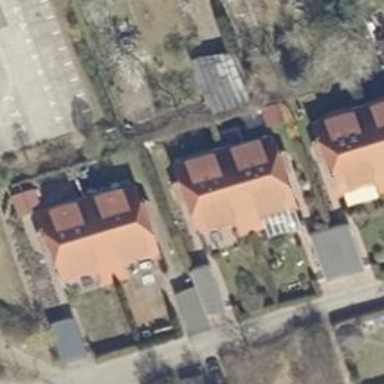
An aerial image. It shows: Terrace building with gabled roof.